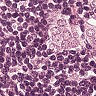
Metastatic tissue present: yes